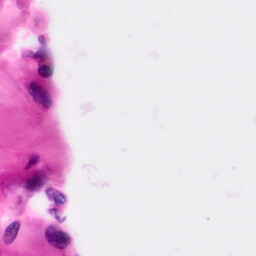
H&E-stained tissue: Pancreatic